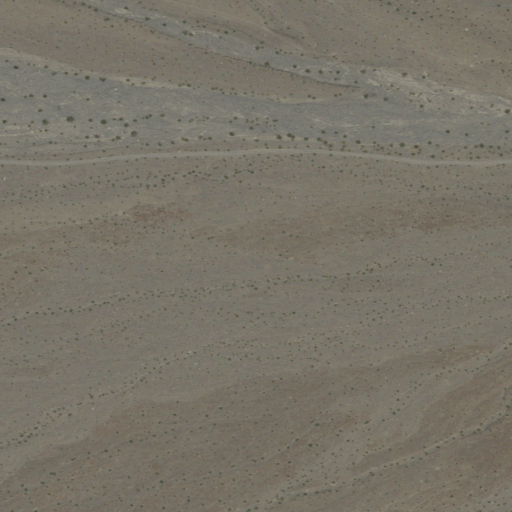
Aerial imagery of valley in California named Happy Canyon containing only barren land